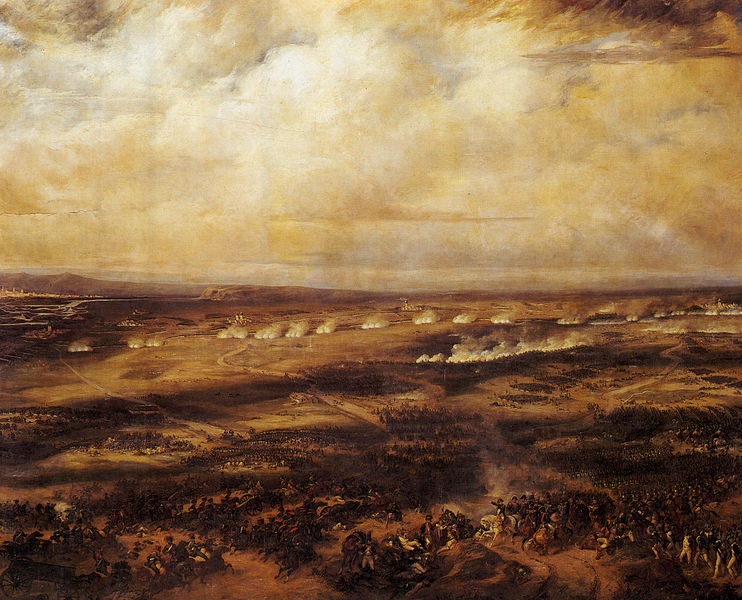
Titel: Bataille de Wagram (6 juillet 1809), Die Schlacht von Wagram
Künstler: Henri Bellangé
Standort: Versailles
Institution: Musée National du Château de Versailles et de Trianon
Schlagwörter: angriff, berg, blau, feuer, gemälde, himmel, kampf, schatten, weiß, wolken, gelb, grün, landschaft, menschen, ocker, stadt, braun, frankreich, grau, hintergrund, licht, männer, schwarz, strasse, gras, weg, wiese, wolke, tod, tot, bild, öl, ebene, feld, felder, ferne, horizont, hügel, natur, weite, qualm, rauch, sonne, wege, gold, pferd, pferde, reiter, bewölkt, düster, hosen, spuren, berge, dürre, fläche, hitze, wüste, kutsche, wagen, brand, constable, krieg, schlacht, soldaten, aufsicht, penis, strahlen, einöde, stürmen, uniformen, tote, getümmel, napoleon, ritter, armee, feldzug, heer, lichtstrahlen, rodung, kavalerie, kavallerie, niederlage, bran, strassen, kanonen, städte, heere, schlachtfeld, waterloo, zelte, historisch, lager, pfade, pulverdampf, schlecht, reiterei, stellungen, truppen, lamdschaft, brände, feinde, fusssoldaten, armeen, schüsse, adolf, niederung, trockenheit, kamof, kriegsfeld, schlachtszene, schlchtfeld, wagram, pampa, niderlage, 19.jhd, eroberun, wiesi